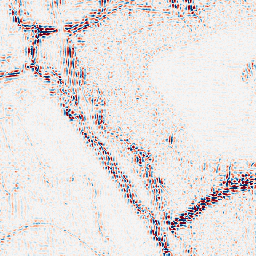
Category: wavelet
Decomposition family: wavelet_reverse_biorthogonal
Decomposition parameters: wavelet: rbio5.5
level: 2
Upsampling method: bilinear
Upsampling parameters: scale: 8
Upsampling scale: 8